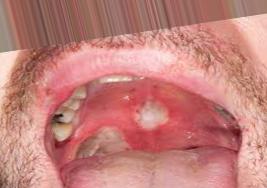
Condition: Mouth Ulcer